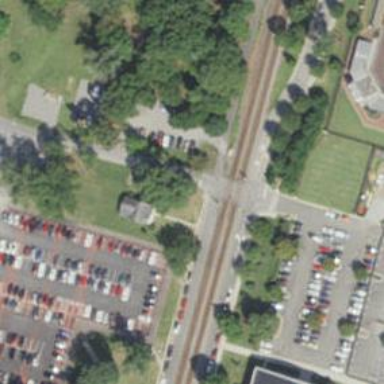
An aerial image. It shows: Railway track.